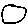
Label: circle